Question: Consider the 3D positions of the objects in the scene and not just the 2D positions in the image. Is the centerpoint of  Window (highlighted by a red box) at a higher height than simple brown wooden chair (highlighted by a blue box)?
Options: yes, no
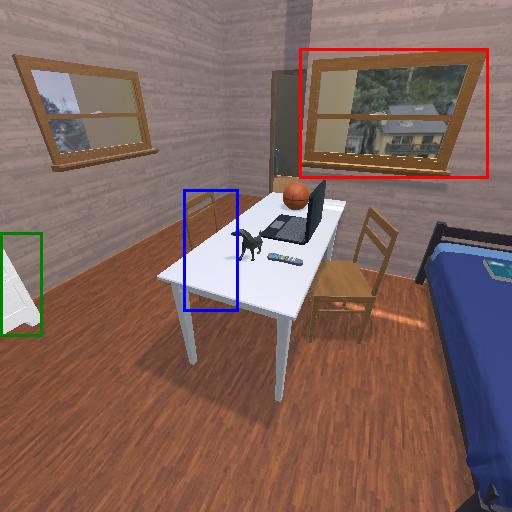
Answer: yes